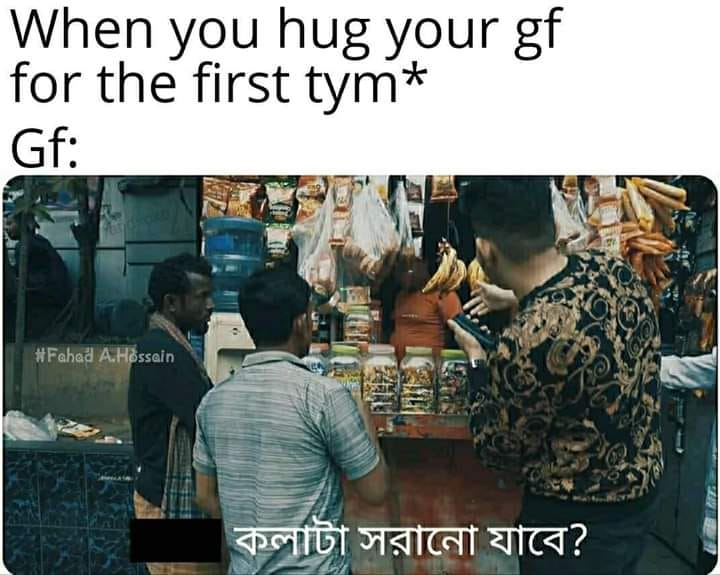
Caption: When you hug your gf for the first tym*  GF: কলাটা সরানো যাবে ?
Label: hate